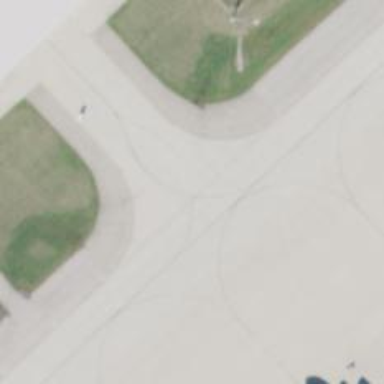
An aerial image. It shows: Image of taxiway at airport.